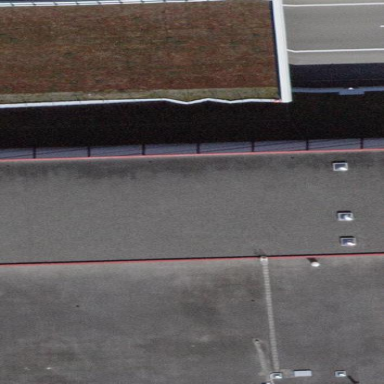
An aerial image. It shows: Industrial building.